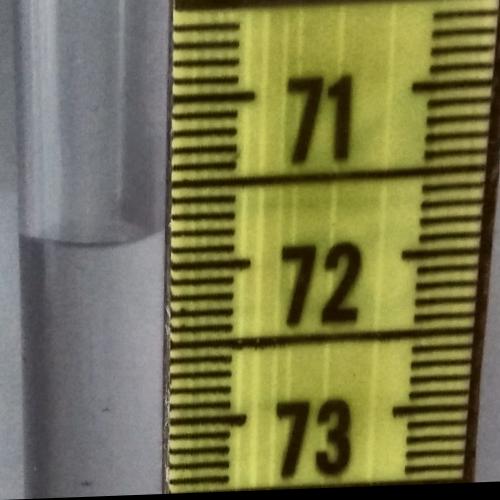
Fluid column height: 71.8 cm